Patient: sex M, age 68
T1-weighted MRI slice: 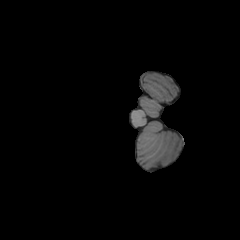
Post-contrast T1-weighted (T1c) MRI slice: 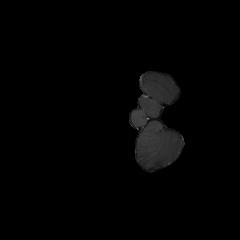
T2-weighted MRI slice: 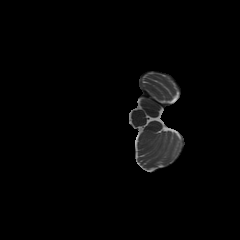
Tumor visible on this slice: no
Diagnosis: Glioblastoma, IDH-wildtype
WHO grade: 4